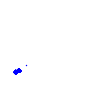
Particle: kaon